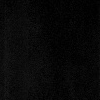
Atmospheric dust classification: dusty